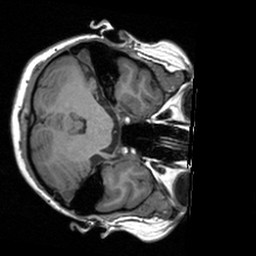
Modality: T1w
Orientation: axial
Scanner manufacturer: siemens
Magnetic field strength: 3 T
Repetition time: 1.9 s
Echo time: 0.00226 s